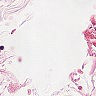
Metastatic tissue present: no